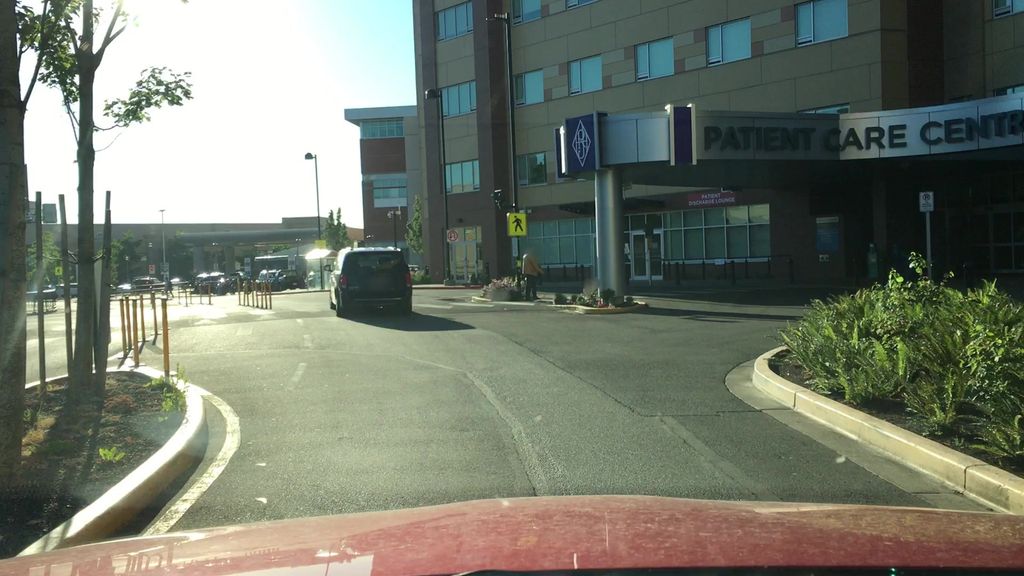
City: victoria